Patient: sex M, age 77
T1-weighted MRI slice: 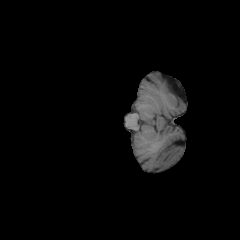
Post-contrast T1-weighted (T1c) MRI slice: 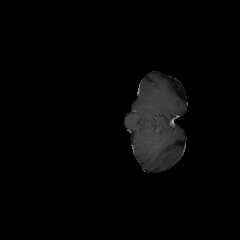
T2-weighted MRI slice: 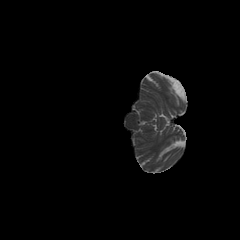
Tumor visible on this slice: no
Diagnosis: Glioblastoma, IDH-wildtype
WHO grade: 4